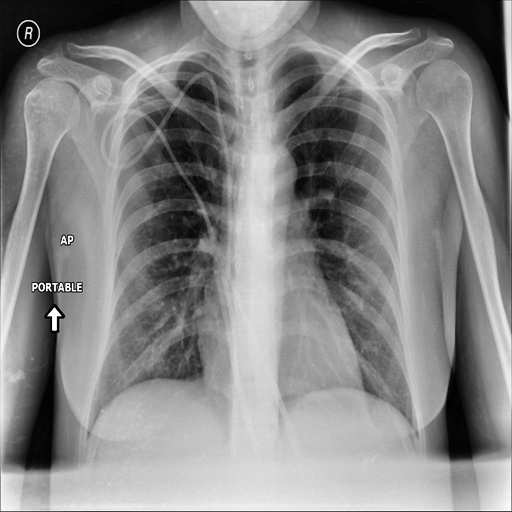
Finding: NORMAL